RGB frame:
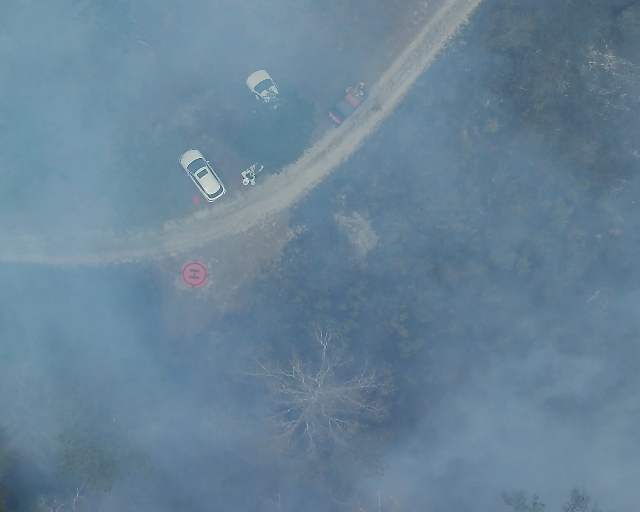
Thermal frame:
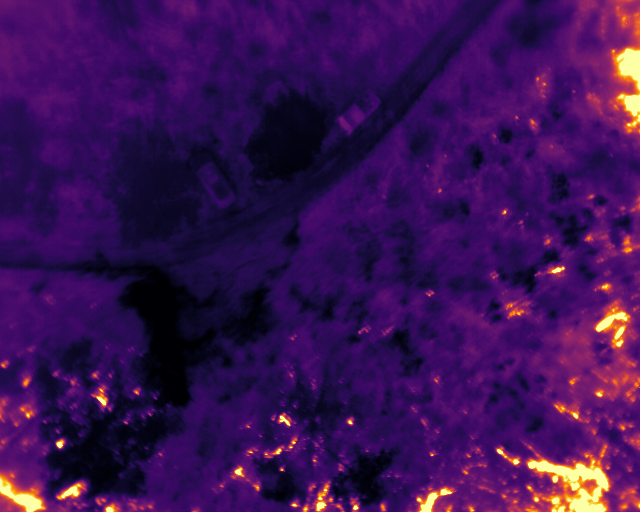
Captured: 2026-02-26 03:11:37
Pixels at or above 80 °C: 3461 (fraction of frame: 0.01056)